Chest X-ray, PA view. Patient: 41 years old, sex F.
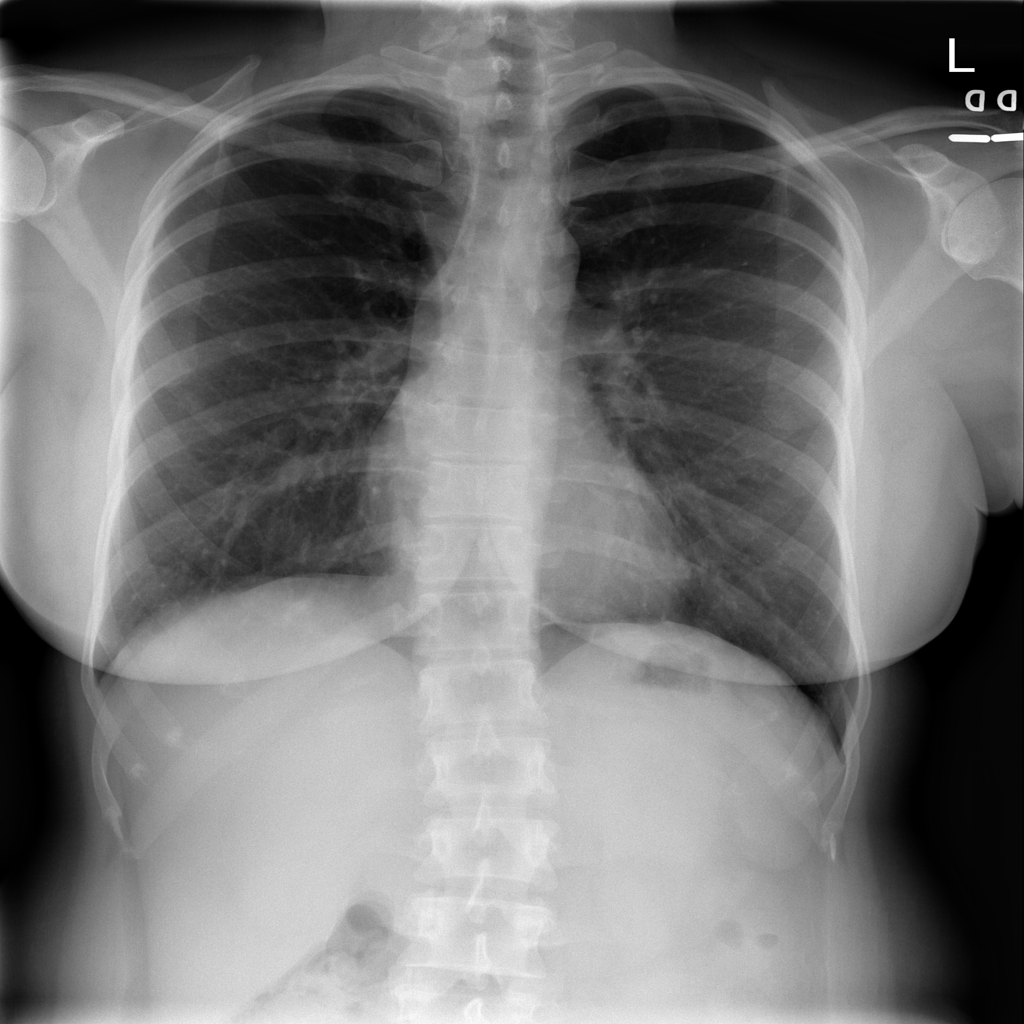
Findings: No Finding